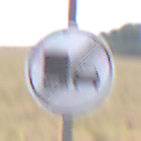
Verkehrszeichen: EndeUeberholverbotKraftfahrzeuge
Umgebung: Outdoor, Nature
Tageszeit: Midday
Wetter: PartlyCloudy
Licht: Natural
Jahreszeit: NotSpecified
Kontrast: HighContrast